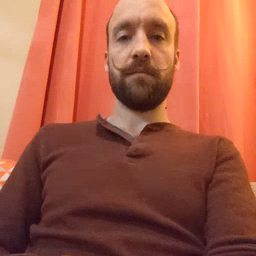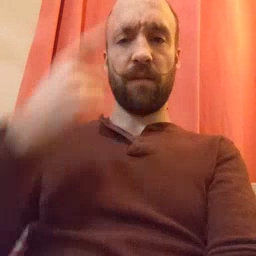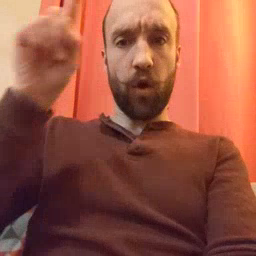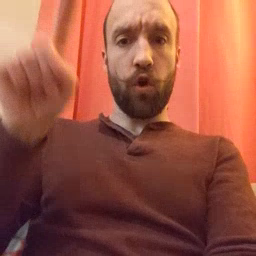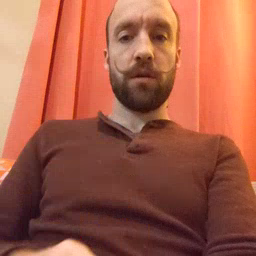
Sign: for